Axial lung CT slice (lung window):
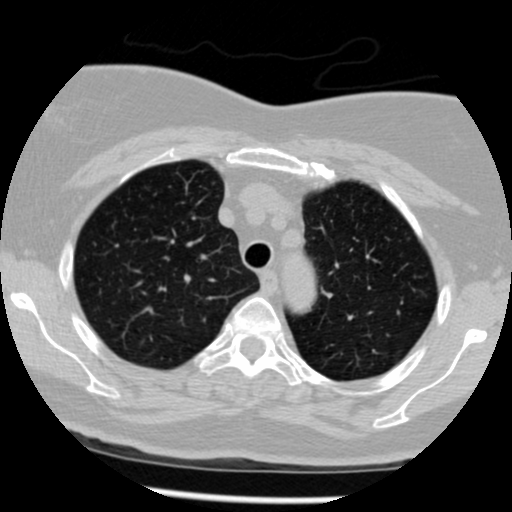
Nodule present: no